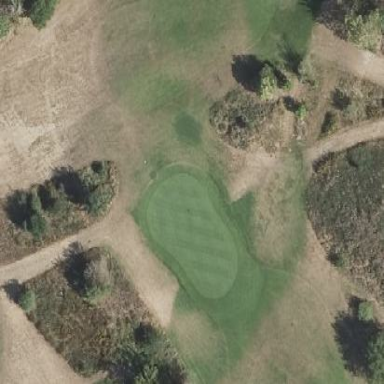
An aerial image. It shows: Golf green.